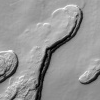
Atmospheric dust classification: not_dusty